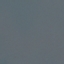
Label: SeaLake